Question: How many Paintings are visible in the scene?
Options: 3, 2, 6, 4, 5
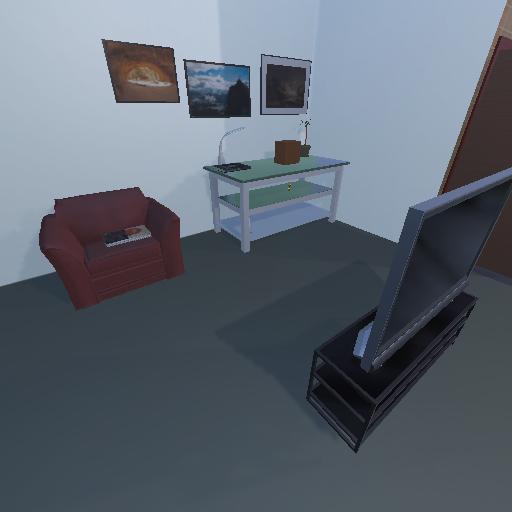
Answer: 3